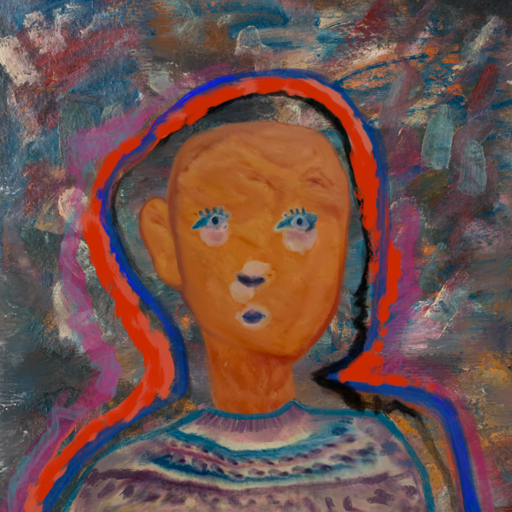
Background: Boggyland, Head And Neck Front: Pious_Lady, Face Front: Hill_Girl, Bust: HillGirl, Hair Front: Experience, Head Accessory: Blank, Second Necklace: Blank, Necklace: Blank, Baby: Blank